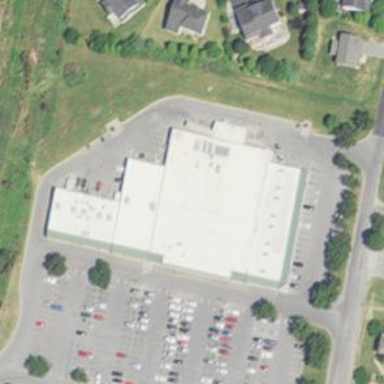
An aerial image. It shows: Supermarket.